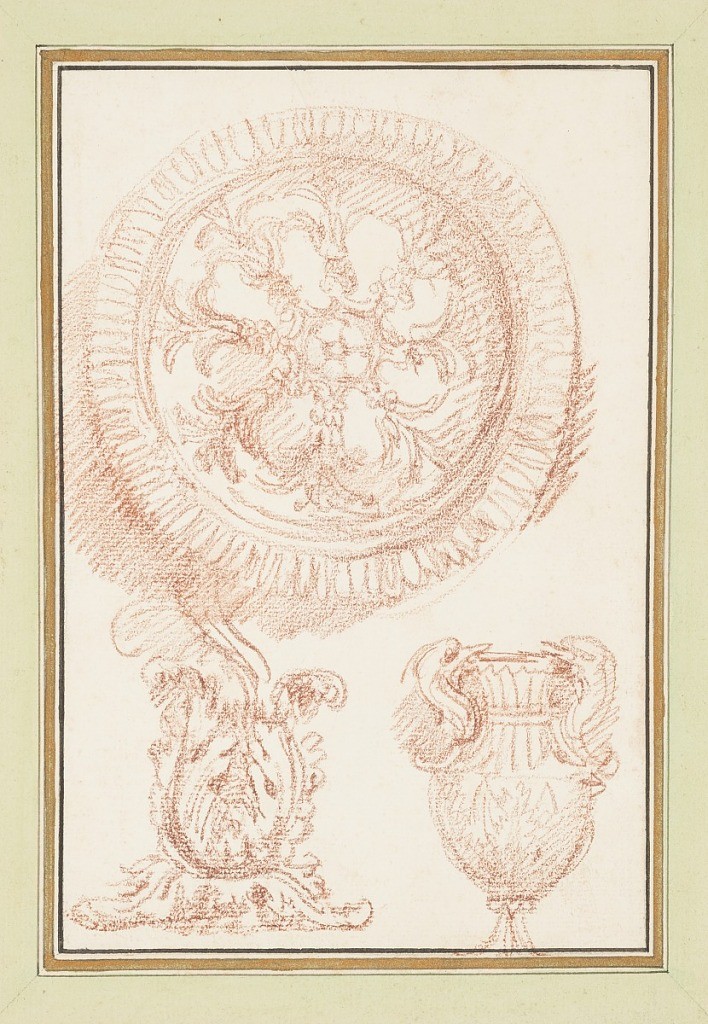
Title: Urn and leaf-like ornament
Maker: Jean-Robert Ango, French, active in Rome 1759 –1770, d. 1773
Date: ca. 1759–70
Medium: Red chalk on paper
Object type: Drawing
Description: Urn and a circular, leaf-like ornamental detail